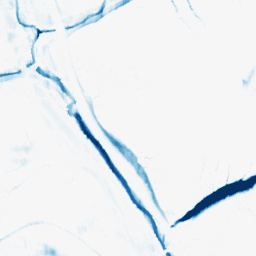
Category: morphological
Decomposition family: morphological_ellipse
Decomposition parameters: operation: closing
width: 20
height: 5
Upsampling method: cubic_mitchell
Upsampling parameters: scale: 8
Upsampling scale: 8